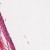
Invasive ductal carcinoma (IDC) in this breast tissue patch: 0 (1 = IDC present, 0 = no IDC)